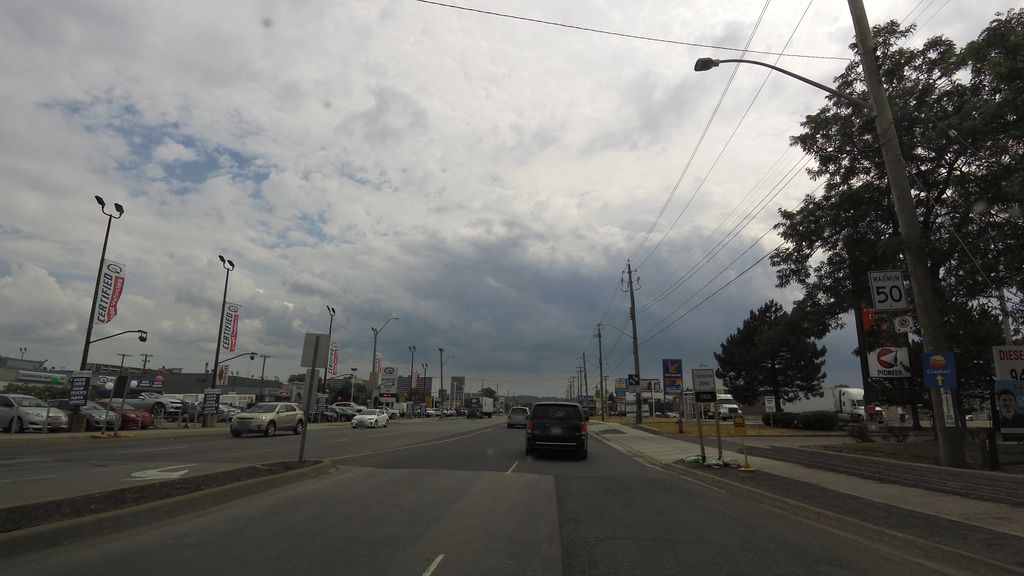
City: hamilton